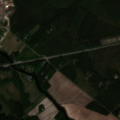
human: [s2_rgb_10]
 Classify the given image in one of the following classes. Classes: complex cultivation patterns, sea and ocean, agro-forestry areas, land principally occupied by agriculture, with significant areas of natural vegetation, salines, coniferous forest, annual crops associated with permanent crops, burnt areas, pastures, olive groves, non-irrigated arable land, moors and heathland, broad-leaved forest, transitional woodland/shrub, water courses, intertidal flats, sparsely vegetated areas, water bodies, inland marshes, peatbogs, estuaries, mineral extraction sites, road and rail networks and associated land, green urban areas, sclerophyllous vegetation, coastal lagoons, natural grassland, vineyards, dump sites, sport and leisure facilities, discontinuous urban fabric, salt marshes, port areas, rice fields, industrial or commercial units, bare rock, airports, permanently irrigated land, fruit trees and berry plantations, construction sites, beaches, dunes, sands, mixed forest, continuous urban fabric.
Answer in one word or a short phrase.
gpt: discontinuous urban fabric, non-irrigated arable land, coniferous forest, mixed forest, transitional woodland/shrub